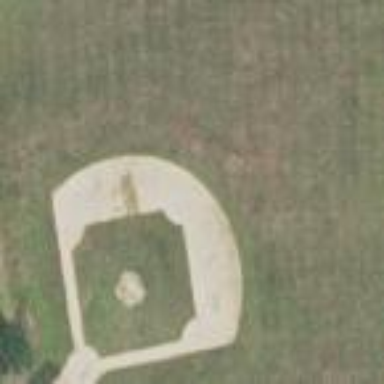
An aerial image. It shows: Baseball pitch for leisure and sports activities.